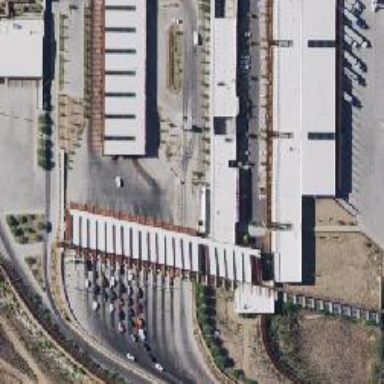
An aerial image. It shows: Border control barrier.